Question: On the demo website for jqGrid, the columnChooser module is displayed like this:

It allows you to both reorder the columns and select which columns are to be shown.
Unfortunately when I enter this section of code into my application(The code that is suppose to make this appear exactly as portrayed):
'''
jQuery("#colch").jqGrid('navButtonAdd','#pcolch',
{ caption: "Columns",
title: "Reorder Columns",
onClickButton : function (){
jQuery("#colch").jqGrid('columnChooser');
}
// ...
'''
It displays a column chooser; however, it only allows you to choose which columns to display and not the order the appear. One other noticeable difference is that the interface looks nothing like the above, it is simply a list of columns that you either select or de-select, by control click to select them one at a time or shift-click to select in bulk.
Here is a link to the demo site, to use as a reference.
<URL>
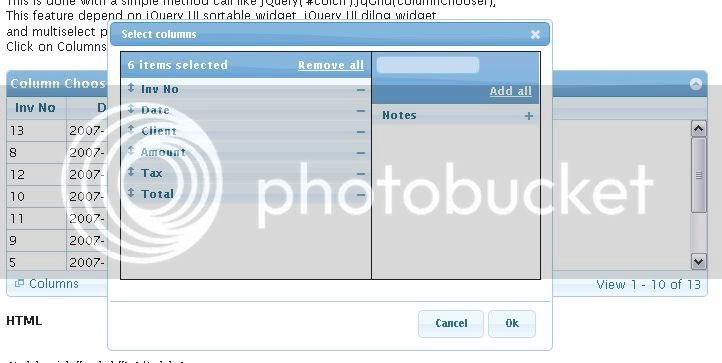
Answer: The problem which you have is well-known. The Column Chooser feature is described here <URL> which consist mostly from two files:
- 'ui.multiselect.css'- 'ui.multiselect.js'
If you carefully read <URL> you will find information about this external files.
So to be able to use the Column Chooser feature like you see on demo page you need do following (together to standard steps):
- 'ui.multiselect.css'- 'jquery-ui.min.js''jquery-ui-1.8.2.custom.css'- 'ui.multiselect.js'
If you download jqGrid from <URL> you have to select "Query UI addons". The files 'ui.multiselect.css' and 'ui.multiselect.js' you will find in the subdirectories 'src\css' and 'src' of the downloaded ZIP file.
Optional additional localization files for the Mulitselect widget you can download from <URL>.